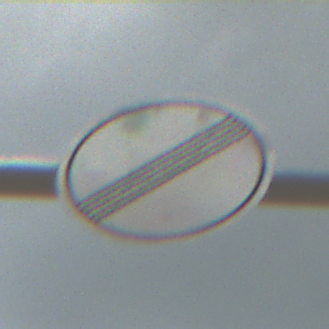
Verkehrszeichen: EndeSaemtlicherBegrenzungen
Umgebung: Outdoor, Suburban
Tageszeit: Midday
Wetter: PartlyCloudy
Licht: Natural
Jahreszeit: Summer
Kontrast: HighContrast